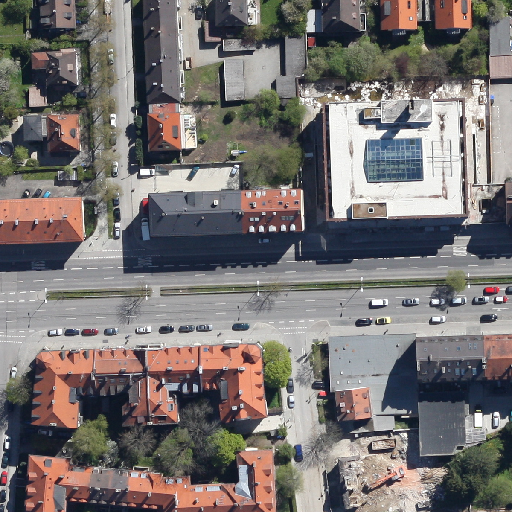
Referring expression: road